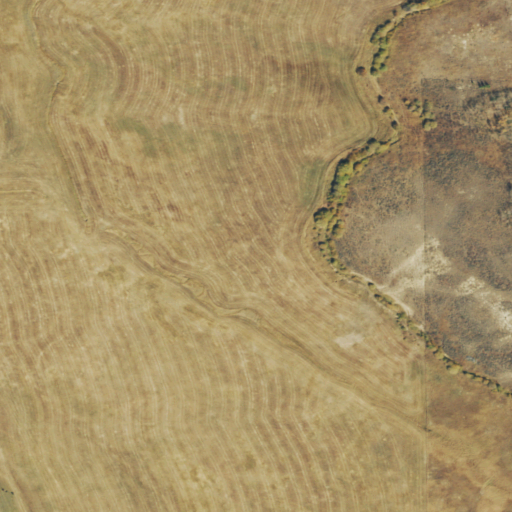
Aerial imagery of mountain in Colorado named Windy Point containing herbaceous wetlands, woody wetlands, and shrub